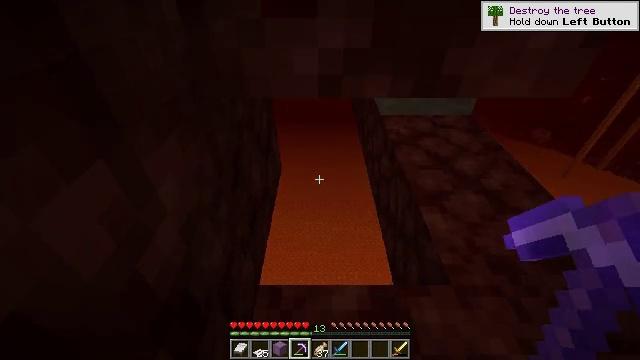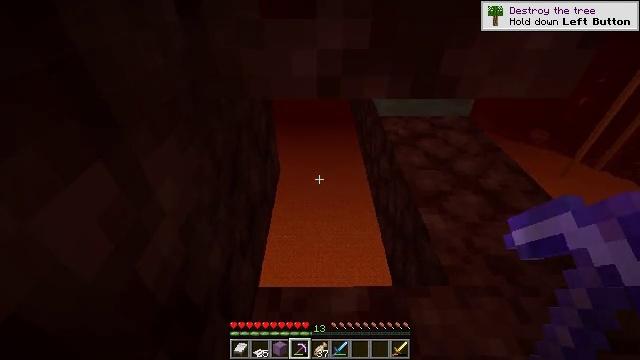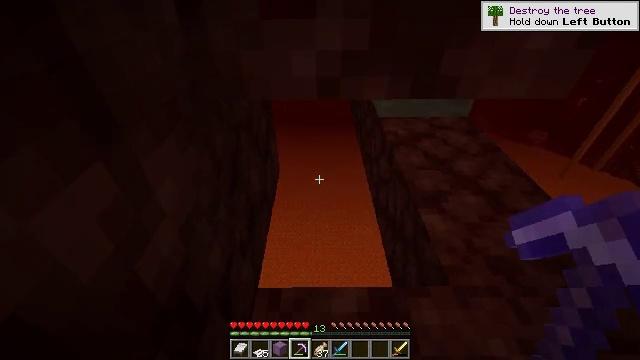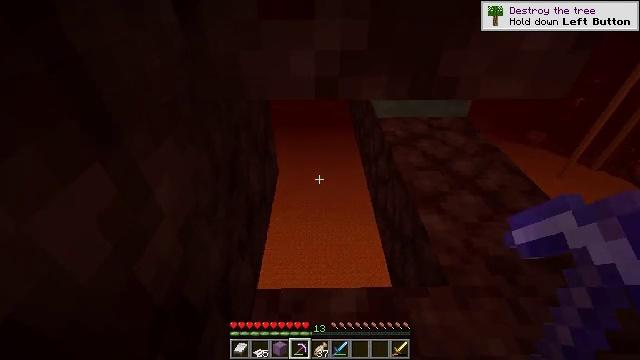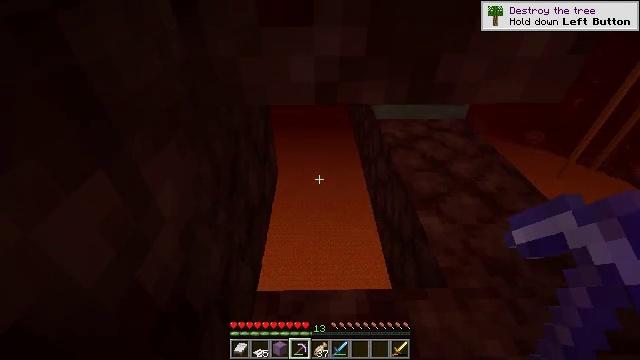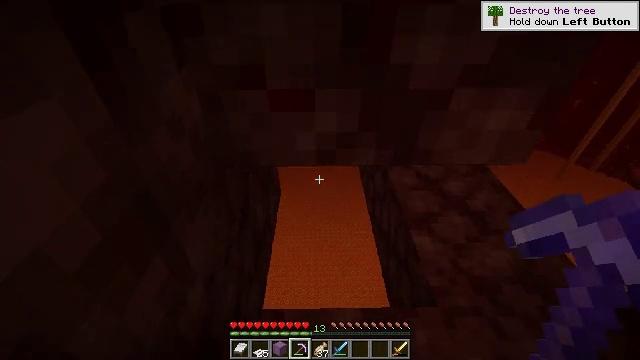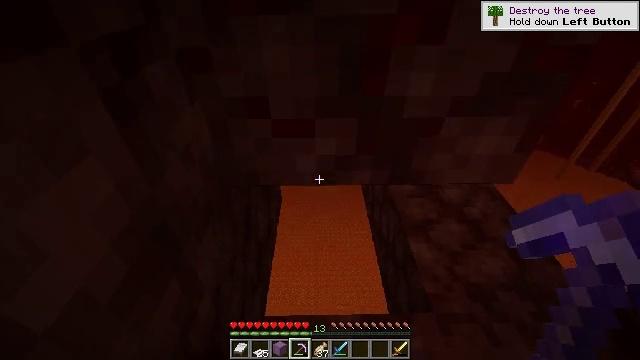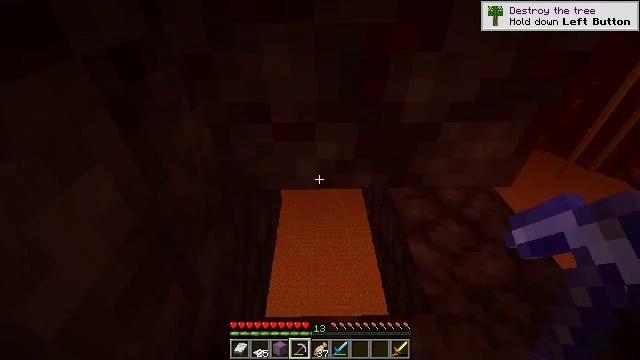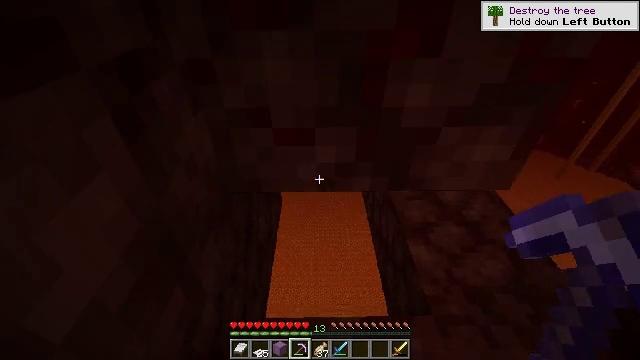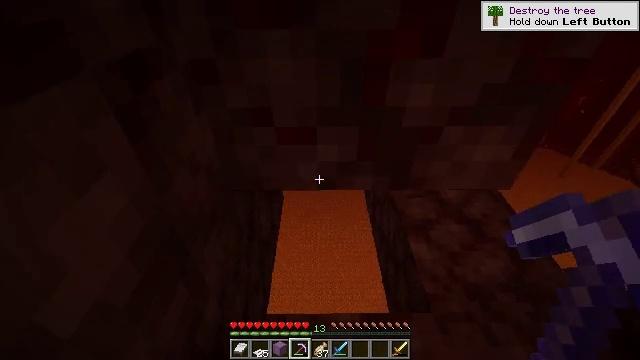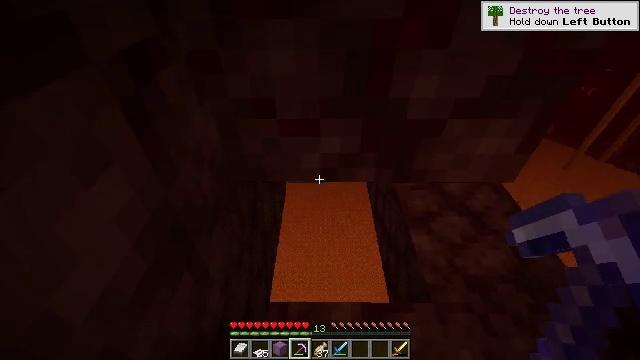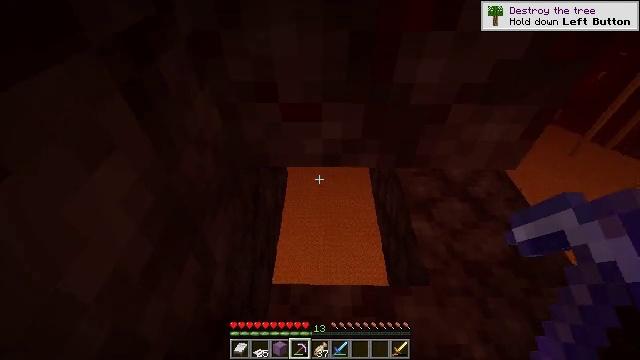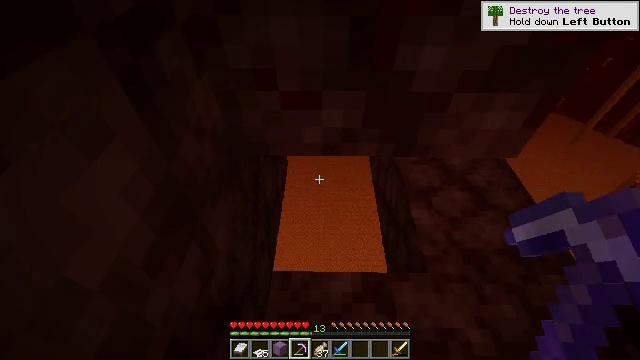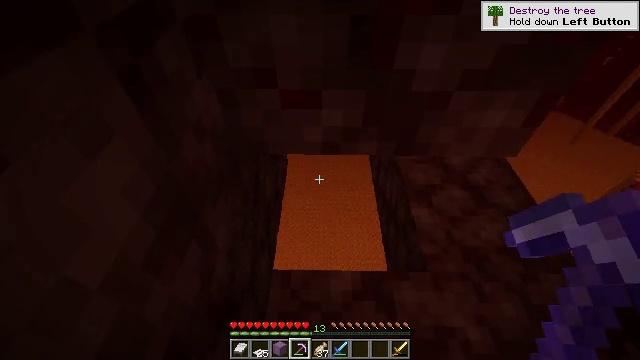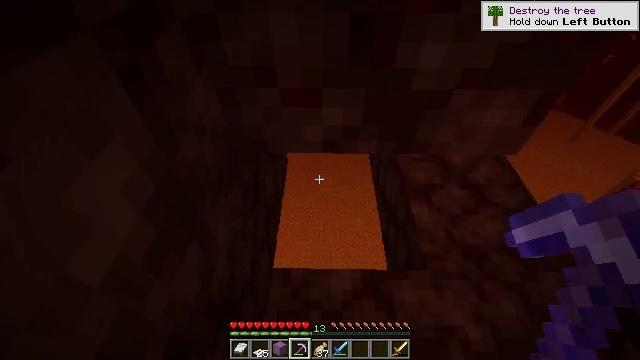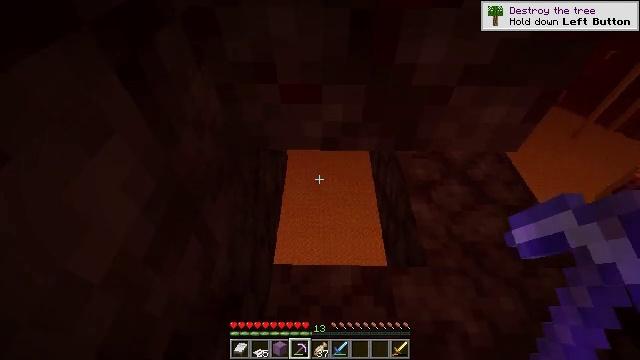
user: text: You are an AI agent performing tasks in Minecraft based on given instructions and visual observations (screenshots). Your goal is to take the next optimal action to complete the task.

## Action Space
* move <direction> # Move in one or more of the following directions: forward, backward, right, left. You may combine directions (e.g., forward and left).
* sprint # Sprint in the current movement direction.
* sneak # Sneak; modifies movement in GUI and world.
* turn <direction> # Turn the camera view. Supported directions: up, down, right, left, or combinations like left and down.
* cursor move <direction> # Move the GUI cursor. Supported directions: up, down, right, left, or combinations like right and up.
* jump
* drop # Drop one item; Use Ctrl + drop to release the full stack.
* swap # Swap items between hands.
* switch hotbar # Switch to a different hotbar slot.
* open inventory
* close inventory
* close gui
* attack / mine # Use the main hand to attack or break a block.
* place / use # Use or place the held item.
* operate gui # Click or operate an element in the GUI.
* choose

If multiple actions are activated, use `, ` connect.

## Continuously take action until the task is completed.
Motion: motion action
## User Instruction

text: Remove a golden sword from the inventory.
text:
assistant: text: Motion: sneak
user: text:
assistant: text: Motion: sneak
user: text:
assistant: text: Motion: no_op
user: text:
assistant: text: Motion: no_op
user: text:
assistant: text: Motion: no_op
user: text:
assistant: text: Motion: no_op
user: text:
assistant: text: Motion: no_op
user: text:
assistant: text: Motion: no_op
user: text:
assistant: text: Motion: no_op
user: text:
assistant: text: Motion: turn down
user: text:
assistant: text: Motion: turn down
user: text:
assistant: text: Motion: turn down
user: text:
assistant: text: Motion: no_op
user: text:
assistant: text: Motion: no_op
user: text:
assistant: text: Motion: no_op
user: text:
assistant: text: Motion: turn down
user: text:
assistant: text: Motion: turn right
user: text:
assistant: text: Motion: turn right
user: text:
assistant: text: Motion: turn right and up
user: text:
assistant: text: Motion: turn right and up
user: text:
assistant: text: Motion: turn right
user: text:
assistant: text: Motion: turn right and up
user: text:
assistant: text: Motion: turn right
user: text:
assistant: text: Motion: turn right
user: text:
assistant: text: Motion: turn right
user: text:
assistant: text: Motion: turn right
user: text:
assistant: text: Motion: move forward, turn right
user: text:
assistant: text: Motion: move forward
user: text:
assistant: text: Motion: move forward
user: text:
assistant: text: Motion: no_op